Field crop: maize
Growth stage: 2
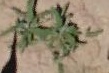
Species: atriplex